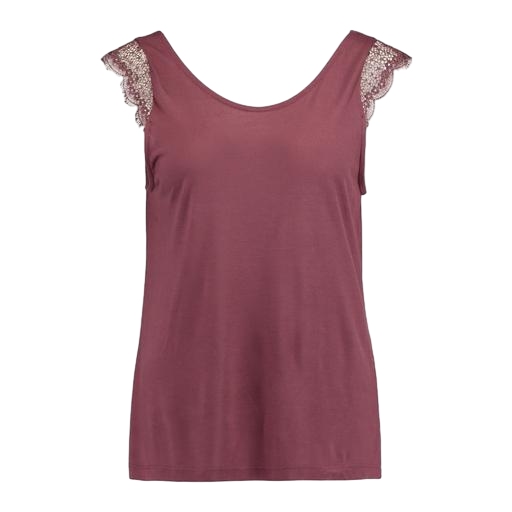
multicolor vila brown lace detail cami, short-sleeve top only macy, purple printed lace-yoke t-shirt only macy, white background